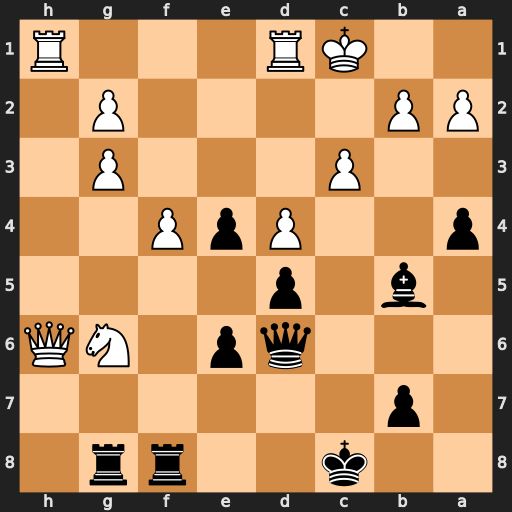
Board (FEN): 2k2rr1/1p6/3qp1NQ/1b1p4/p2PpP2/2P3P1/PP4P1/2KR3R
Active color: b
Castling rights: -
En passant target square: -
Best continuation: Rf6 Ne7+ Qxe7